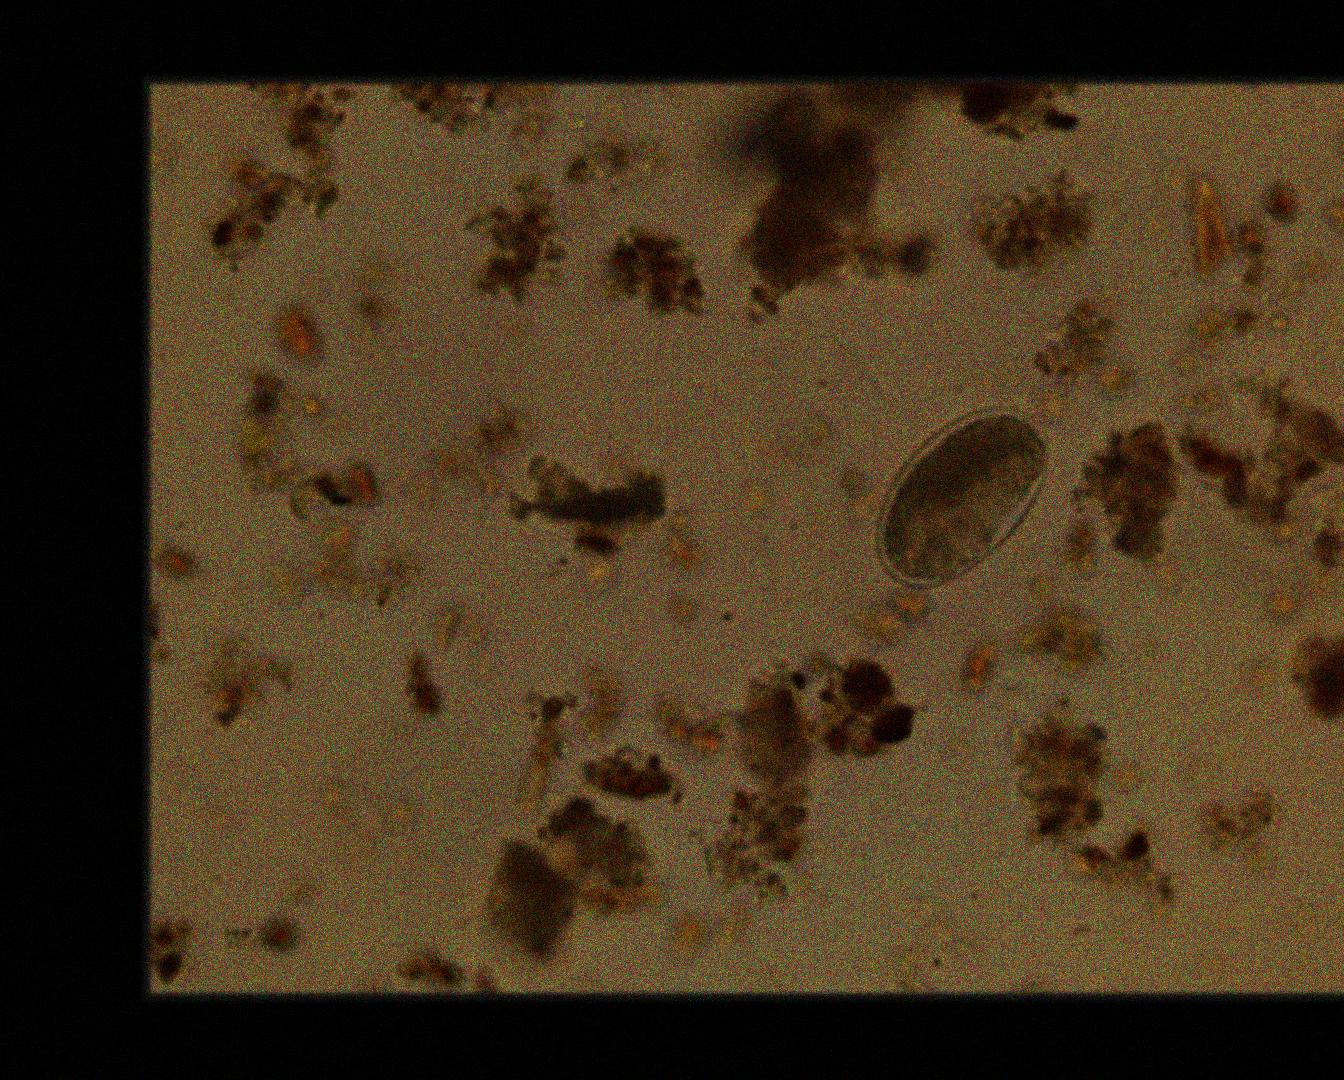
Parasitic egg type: Hookworm egg